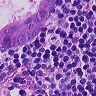
Metastatic tissue present: yes